Question: I don't know how to call that symbol. But I think it is not \gg.

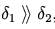
Answer: Thanks Konrad, according to your tip I find out the solution.
<URL>